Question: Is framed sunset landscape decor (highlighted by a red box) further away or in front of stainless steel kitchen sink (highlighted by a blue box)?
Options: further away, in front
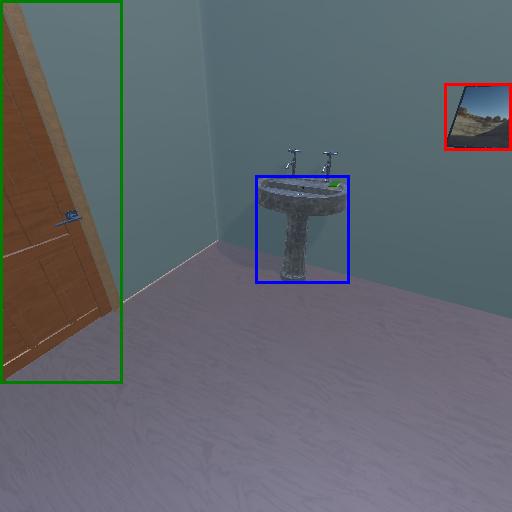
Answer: further away